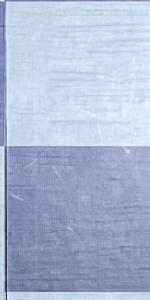
Label: Empty